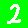
Digit: 2